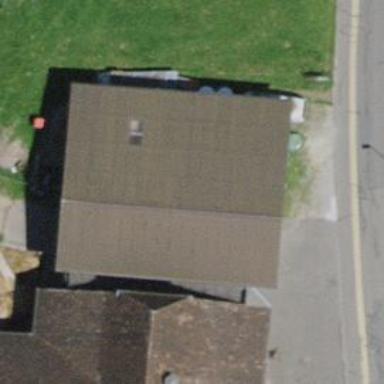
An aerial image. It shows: Shed.